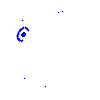
Particle: kaon